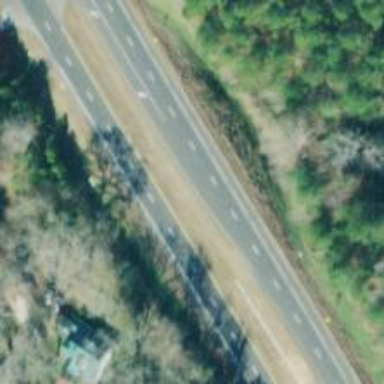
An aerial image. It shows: Asphalt road designated as trunk highway.